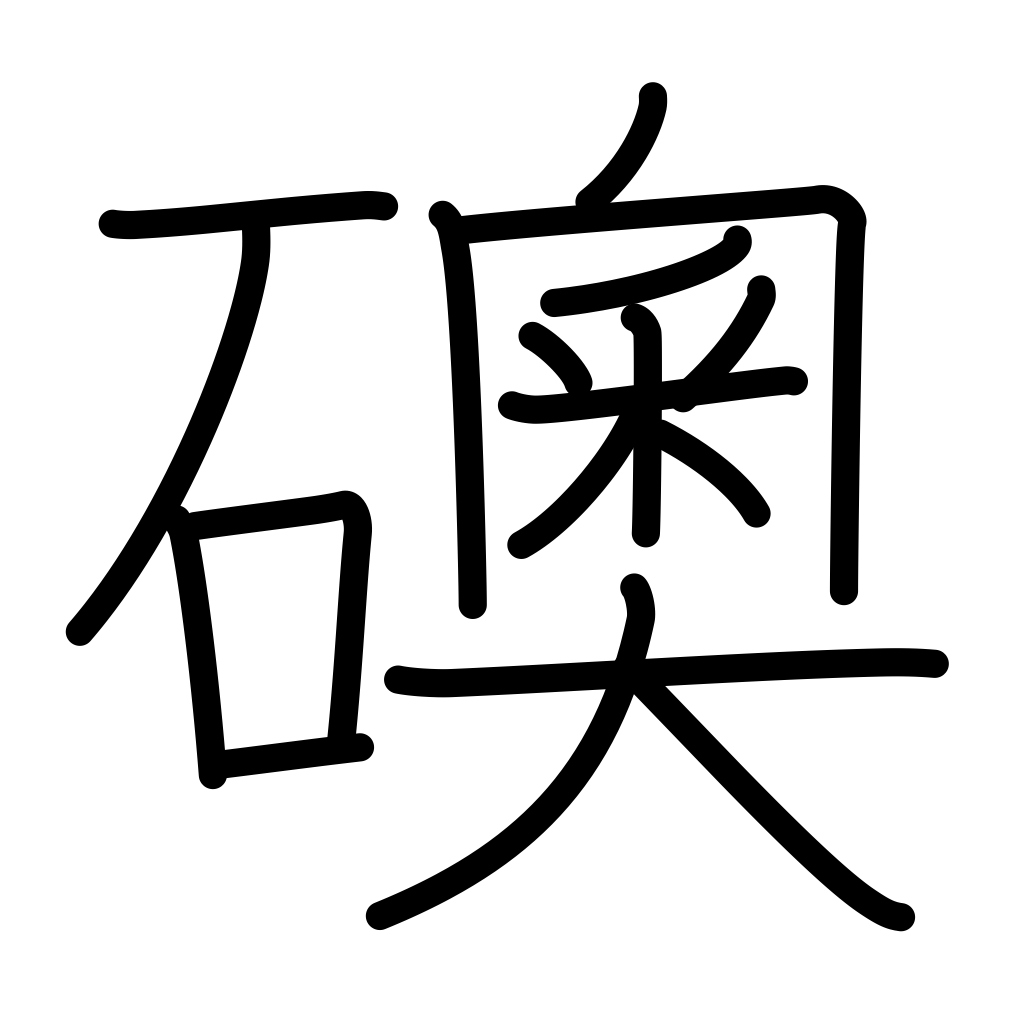
Meaning: jewel